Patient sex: M
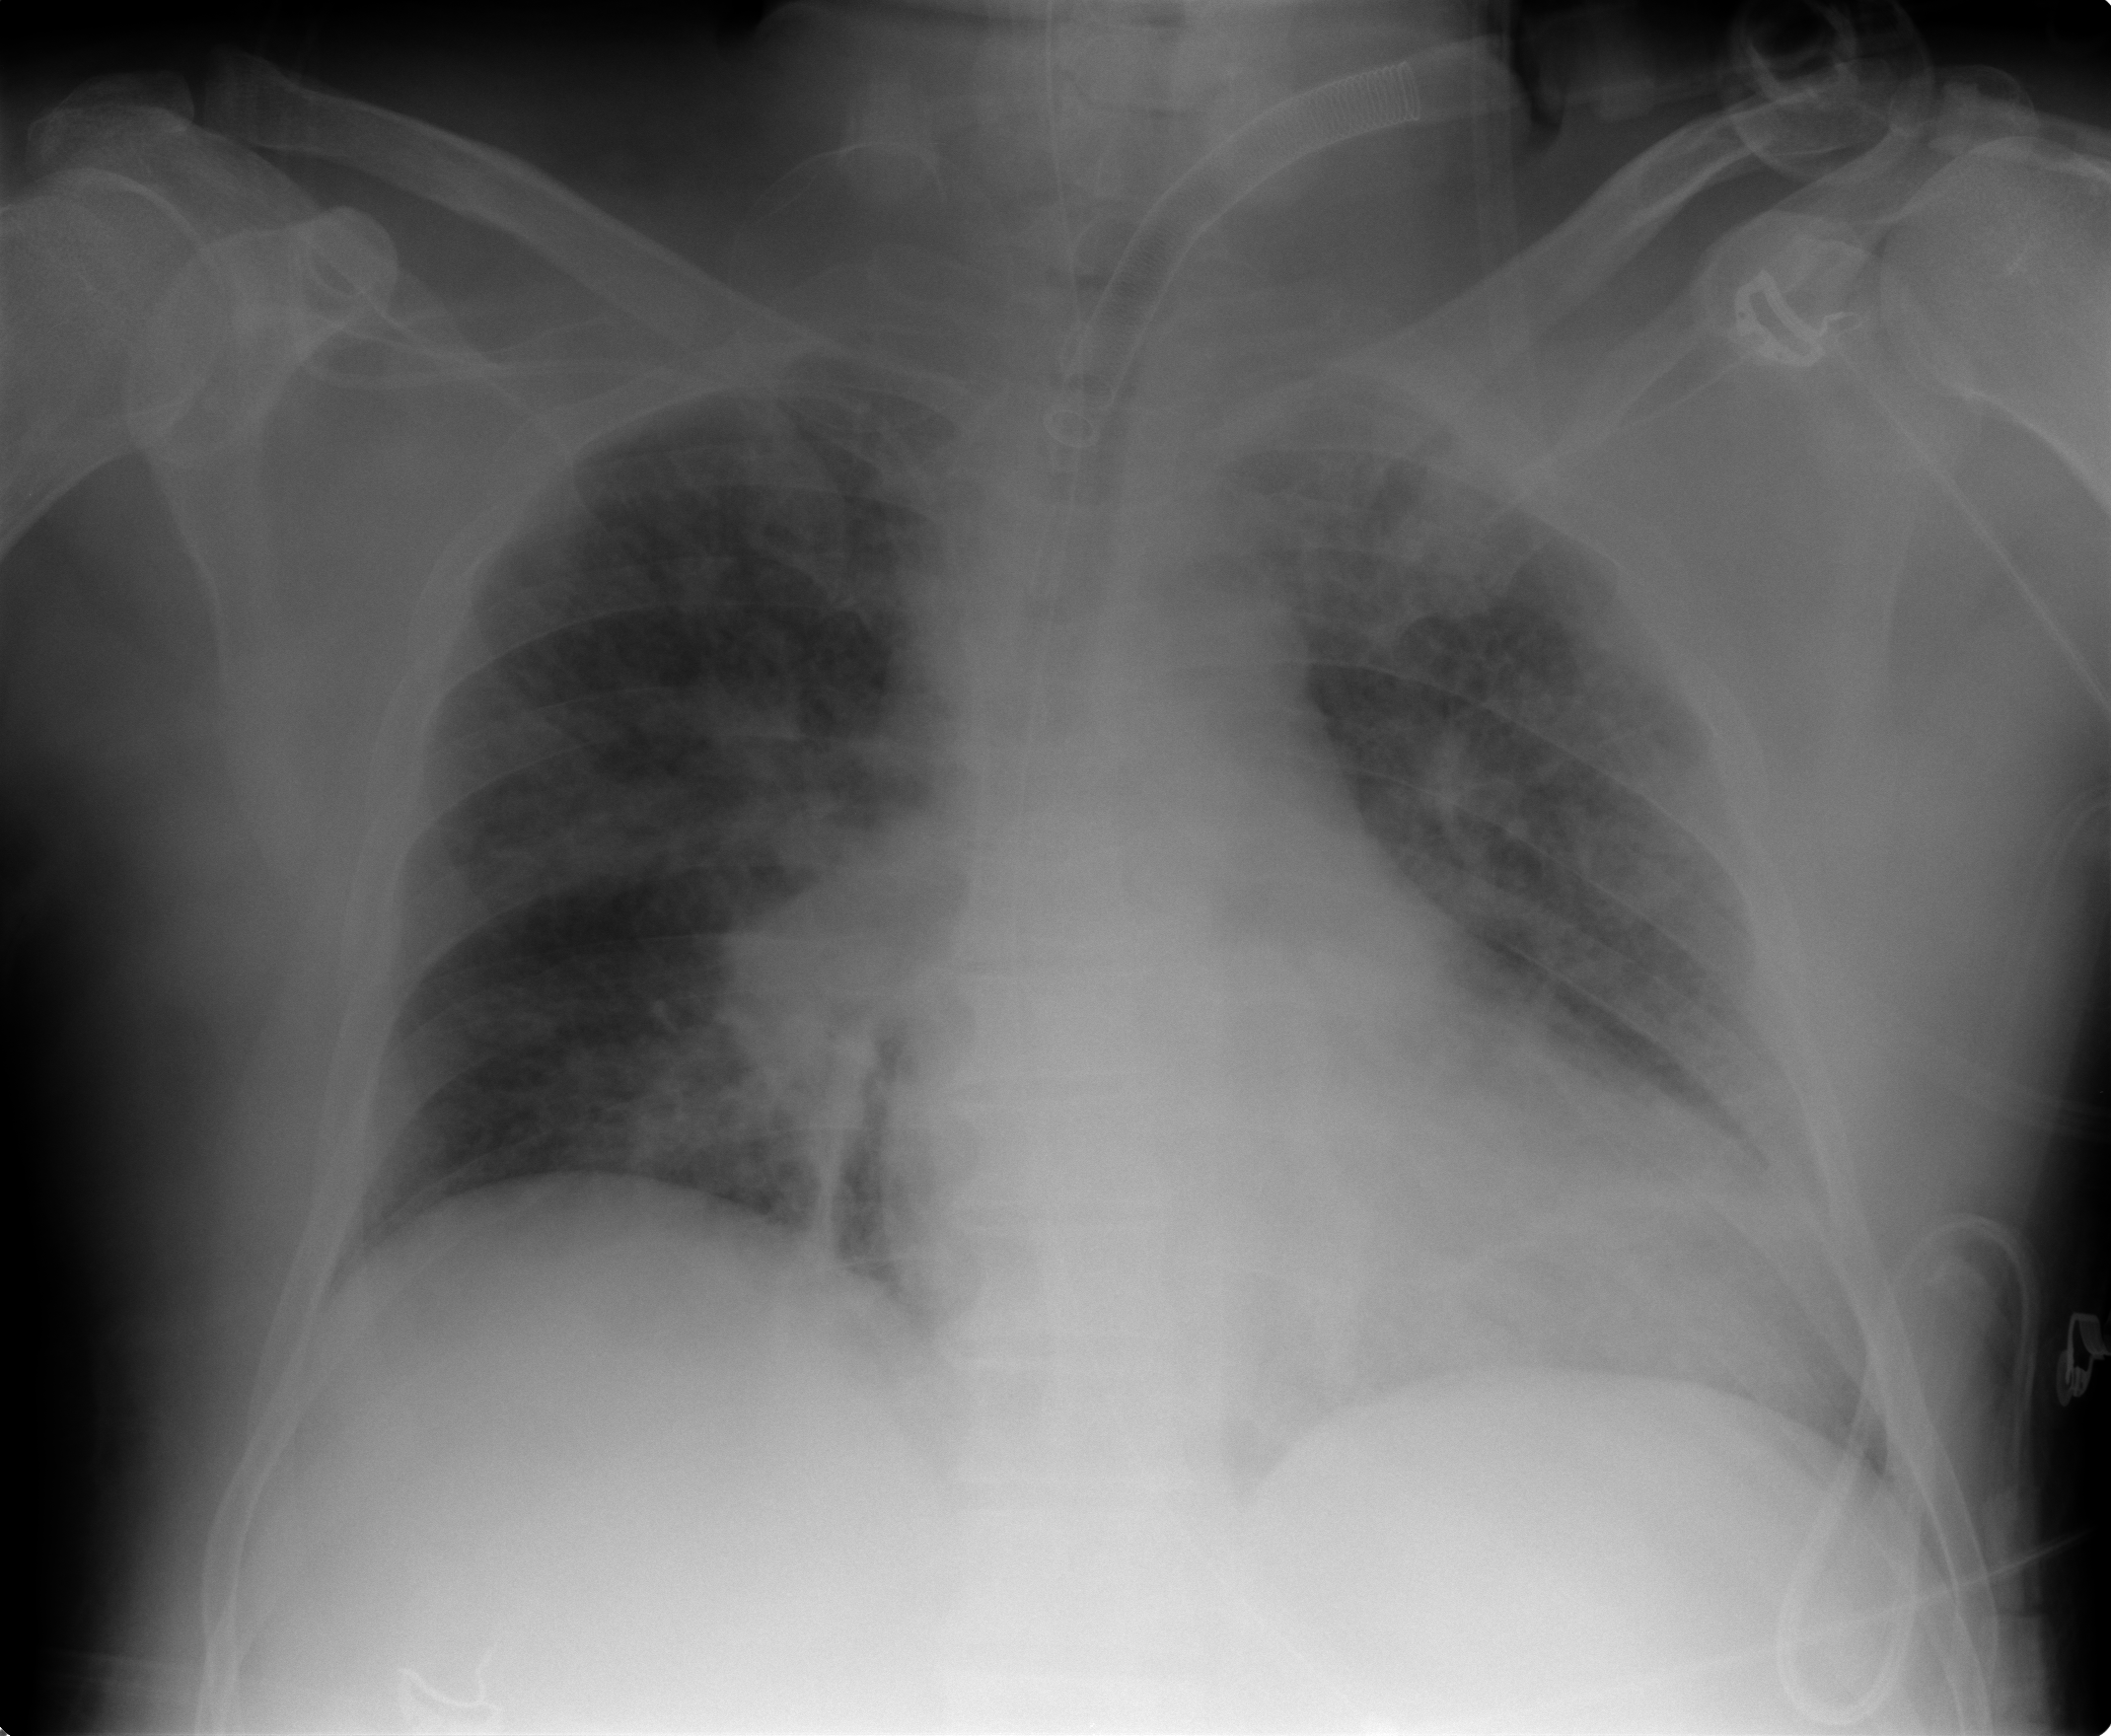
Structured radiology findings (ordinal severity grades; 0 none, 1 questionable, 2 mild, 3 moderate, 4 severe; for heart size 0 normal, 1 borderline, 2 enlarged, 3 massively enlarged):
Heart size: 2
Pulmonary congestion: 1
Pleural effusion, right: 0
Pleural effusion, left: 0
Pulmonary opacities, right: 0
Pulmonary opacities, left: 1
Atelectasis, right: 1
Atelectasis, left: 1